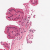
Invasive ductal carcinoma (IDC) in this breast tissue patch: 0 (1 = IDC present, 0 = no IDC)